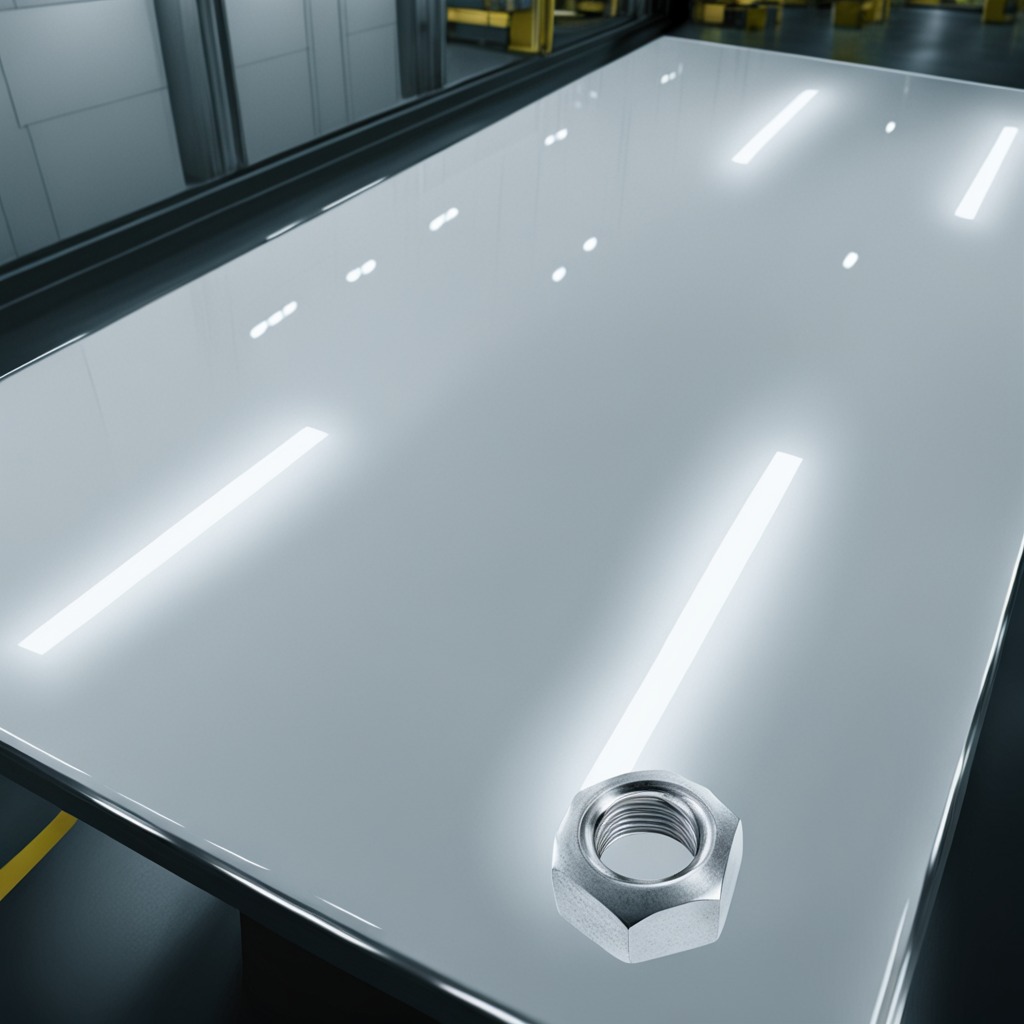
A metal nut lies on the table in the ship maintenance bay.